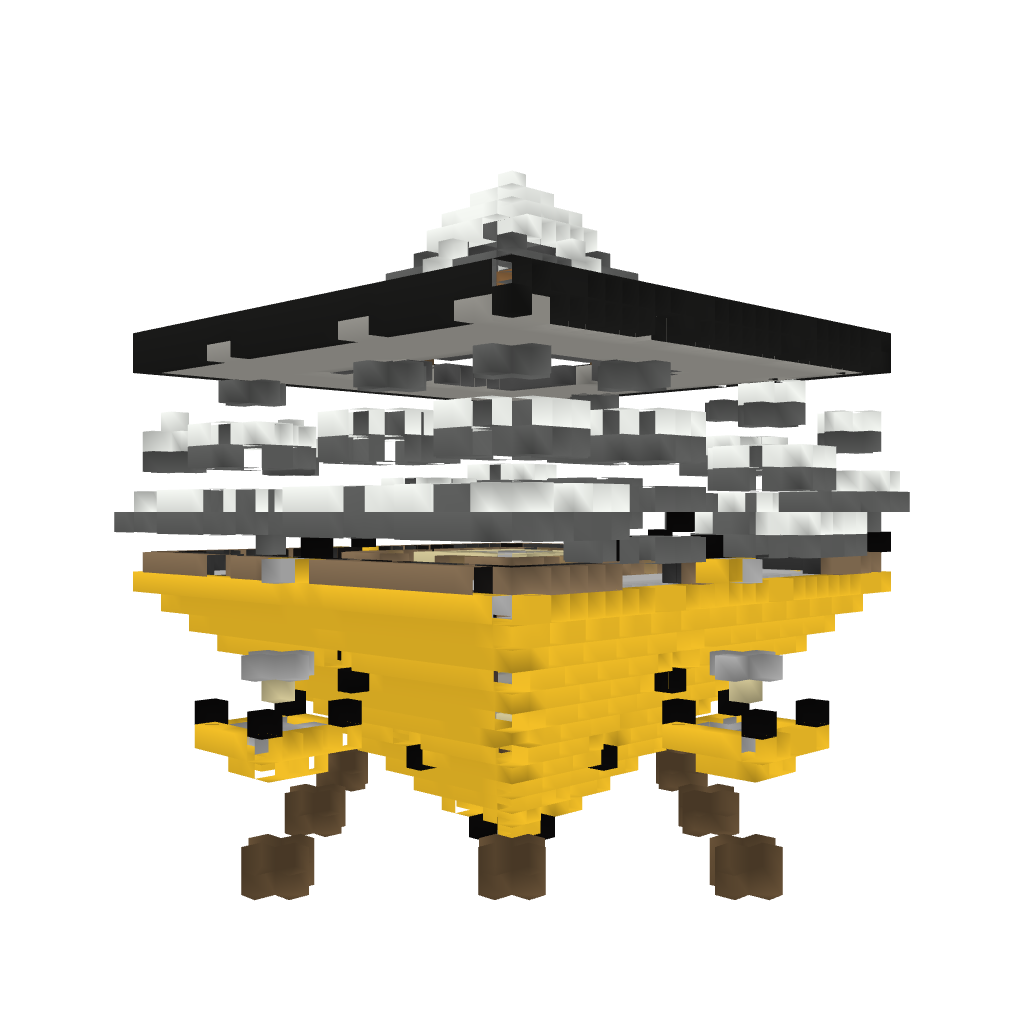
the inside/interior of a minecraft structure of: Inverted Pyramid Nature Shrine